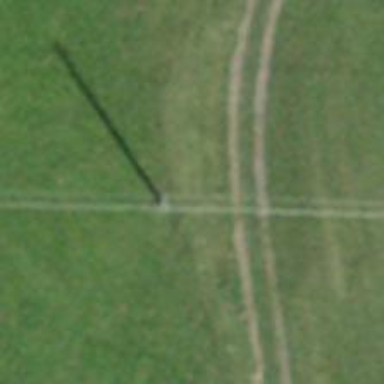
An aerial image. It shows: Power pole.